Question: Using Wikipedia API link to get main image about some world known characters/events.
Example : (<URL>
This would show as following

I'd like to parse the xml to get image url to be shown up
here is the code i'm willing to use if it right ~ thanks to <URL> ~
'''
<?PHP
ini_set("user_agent","Mozilla/5.0 (Windows; U; Windows NT 5.1; en-US; rv:1.8.1.1) Gecko/20061204 Firefox/2.0.0.1");
$url = "http://en.wikipedia.org/w/api.php?action=query&list=allimages&aiprop=url&format=xml&ailimit=1&aifrom=Stanislao Mattei";
$xml = simplexml_load_file($url);
$extracts = $xml->xpath("/api/query/allimages");
var_dump($extracts);
?>
'''
It should gives results as array
how i can get among it the exact url of the image to be shown should be :
'''
http://upload.wikimedia.org/wikipedia/en/a/a1/Stanislaus.jpg
'''
to put it in html code
'''
<img src="http://upload.wikimedia.org/wikipedia/en/a/a1/Stanislaus.jpg">
'''
~ Thanks a lot
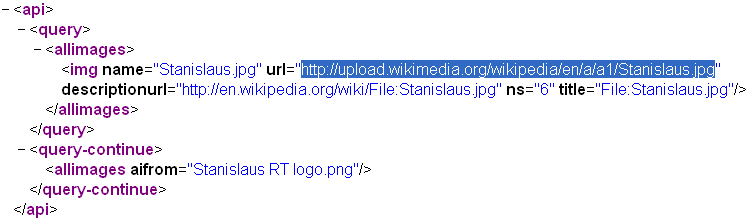
Answer: Did you try '$xml->query->allimages->img->attributes()->url'
---
Your code will look like this:
'''
<?php
ini_set("user_agent","Mozilla/5.0 (Windows; U; Windows NT 5.1; en-US; rv:1.8.1.1) Gecko/20061204 Firefox/2.0.0.1");
$url = "http://en.wikipedia.org/w/api.php?action=query&list=allimages&aiprop=url&format=xml&ailimit=1&aifrom=Stanislao Mattei";
$xml = simplexml_load_file($url);
$url = $xml->query->allimages->img->attributes()->url;
echo "URL: ".$url . "<br/>";
echo '<img src="'.$url.'">';
?>
'''